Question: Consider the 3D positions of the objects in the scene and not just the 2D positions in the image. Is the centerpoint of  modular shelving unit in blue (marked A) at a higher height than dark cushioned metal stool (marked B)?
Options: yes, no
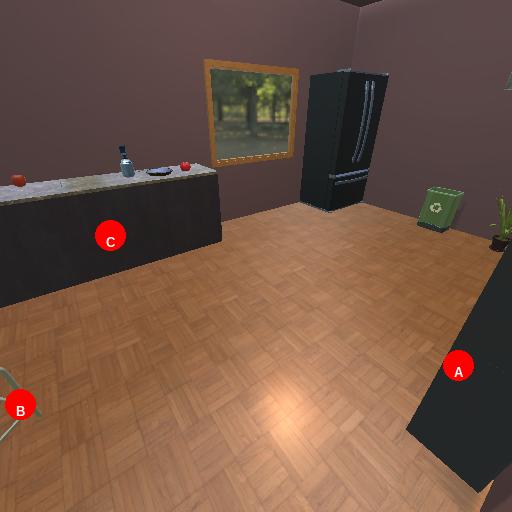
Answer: yes